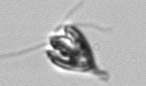
Label: Pyramimonas_longicauda